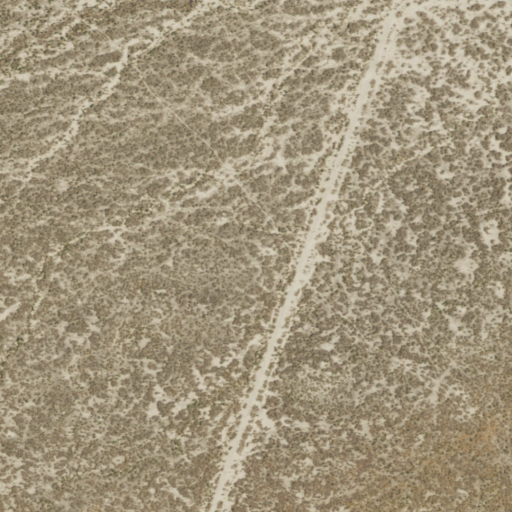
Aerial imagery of depression(s) in Nevada named Valley of the Moon containing only shrub